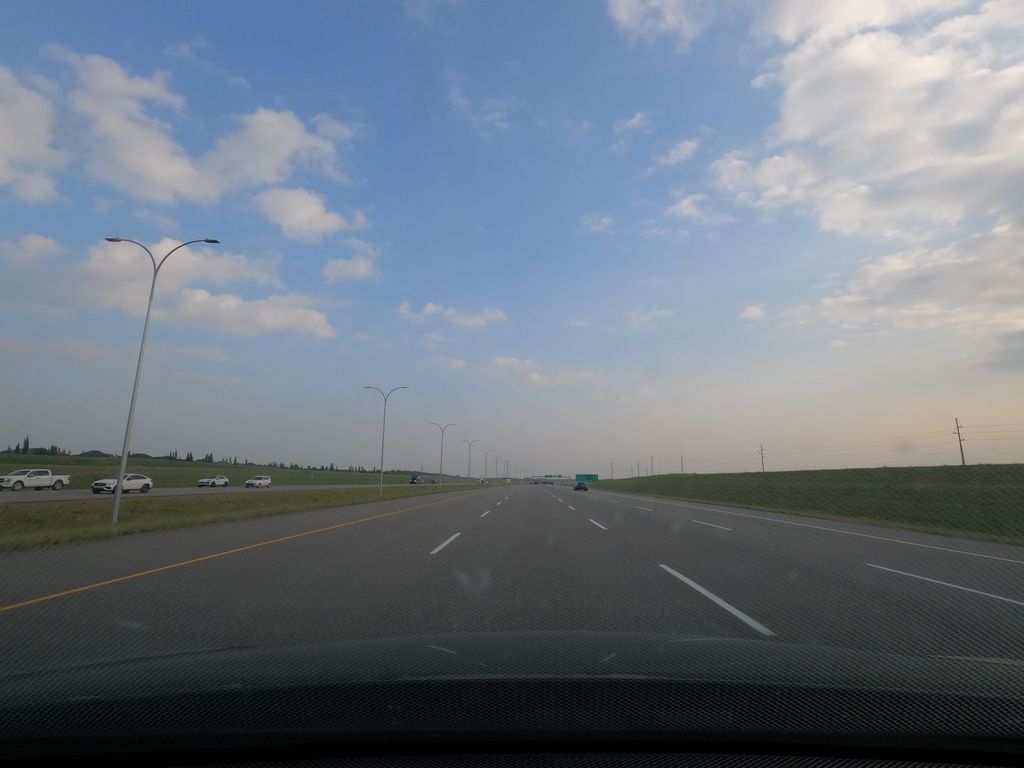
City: calgary